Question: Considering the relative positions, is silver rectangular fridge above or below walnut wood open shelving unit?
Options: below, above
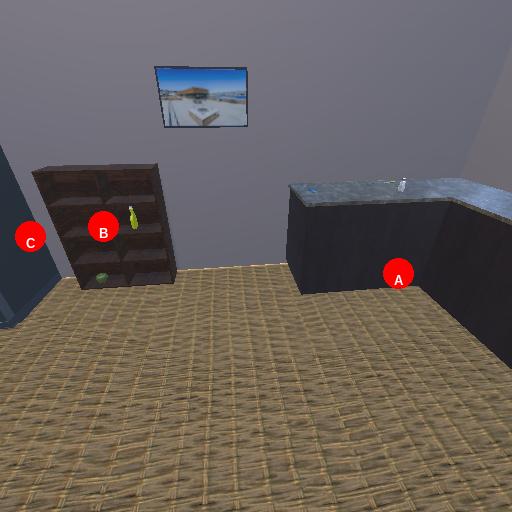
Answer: below